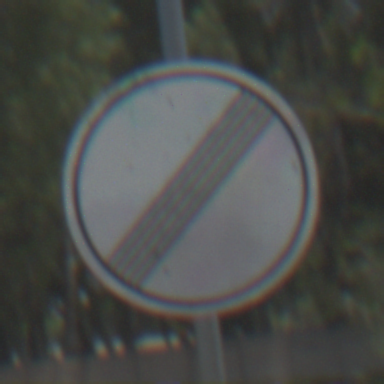
Verkehrszeichen: EndeSaemtlicherBegrenzungen
Umgebung: Outdoor, Nature
Tageszeit: Midday
Wetter: Clear
Licht: Natural
Jahreszeit: NotSpecified
Kontrast: HighContrast